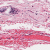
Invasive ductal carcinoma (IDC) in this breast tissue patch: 0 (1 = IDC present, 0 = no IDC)